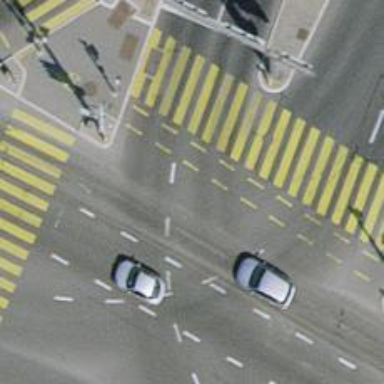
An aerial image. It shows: Road crossing with traffic signals.